Question: Im having diffculty with datetime when its displayed client side from my rest web service, my client side wpf app code looks like this:
'''
public MainWindow()
{
InitializeComponent();
string uriGroups = "http://localhost:8000/Service/Student";
XDocument xDoc = XDocument.Load(uriGroups);
foreach(var node in xDoc.Descendants("Student"))
{
GroupBox groupbox = new GroupBox();
groupbox.Header = String.Format(node.Element("StudentID").Value);
groupbox.Width = 100;
groupbox.Height = 100;
groupbox.Margin = new Thickness(2);
TextBlock textBlock = new TextBlock();
textBlock.Text = String.Format(node.Element("FirstName").Value + " " + (node.Element("LastName").Value));
textBlock.TextAlignment = TextAlignment.Center;
TextBlock textBlock1 = new TextBlock();
textBlock1.Text = String.Format(node.Element("TimeAdded").Value);
textBlock1.TextAlignment = TextAlignment.Center;
textBlock1.VerticalAlignment = VerticalAlignment.Bottom;
StackPanel stackPanel = new StackPanel();
stackPanel.Children.Add(groupbox);
stackPanel.Children.Add(textBlock);
stackPanel.Children.Add(textBlock1);
stackPanel.Margin = new Thickness(10);
MainArea.Children.Add(stackPanel);
}
}
'''
And my service looks like this:
'''
public class Student
{
....
public DateTime TimeAdded;
public string TimeAddedString
{
get
{
return this.TimeAdded.ToString("dd/MM/yyyy hh:mm:ss");
}
}
'''
But the output looks like this:

Is there a way on my client side app code to truncate this or reformat it?
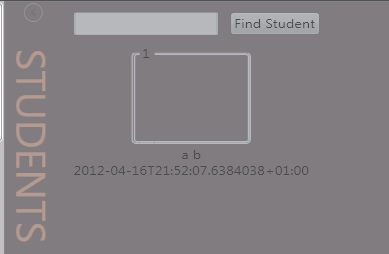
Answer: You can cast it to a DateTime and then use <URL>
Here is an example with one format you could use:
'''
String.Format("{0:M/d/yyyy}", ((DateTime)node.Element("TimeAdded").Value))
'''
You can also use <URL>
'''
((DateTime)node.Element("TimeAdded").Value).ToString("d");
'''
I have made an assumption that .Value returns an 'object', but if it returns a DateTime then you can drop the casts.
If you are getting a string into your client, then you will need to use <URL>
'''
(DateTime.Parse(node.Element("TimeAdded").Value)).ToString("d");
String.Format("{0:M/d/yyyy}", DateTime.Parse(node.Element("TimeAdded").Value))
'''